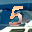
Label: 5